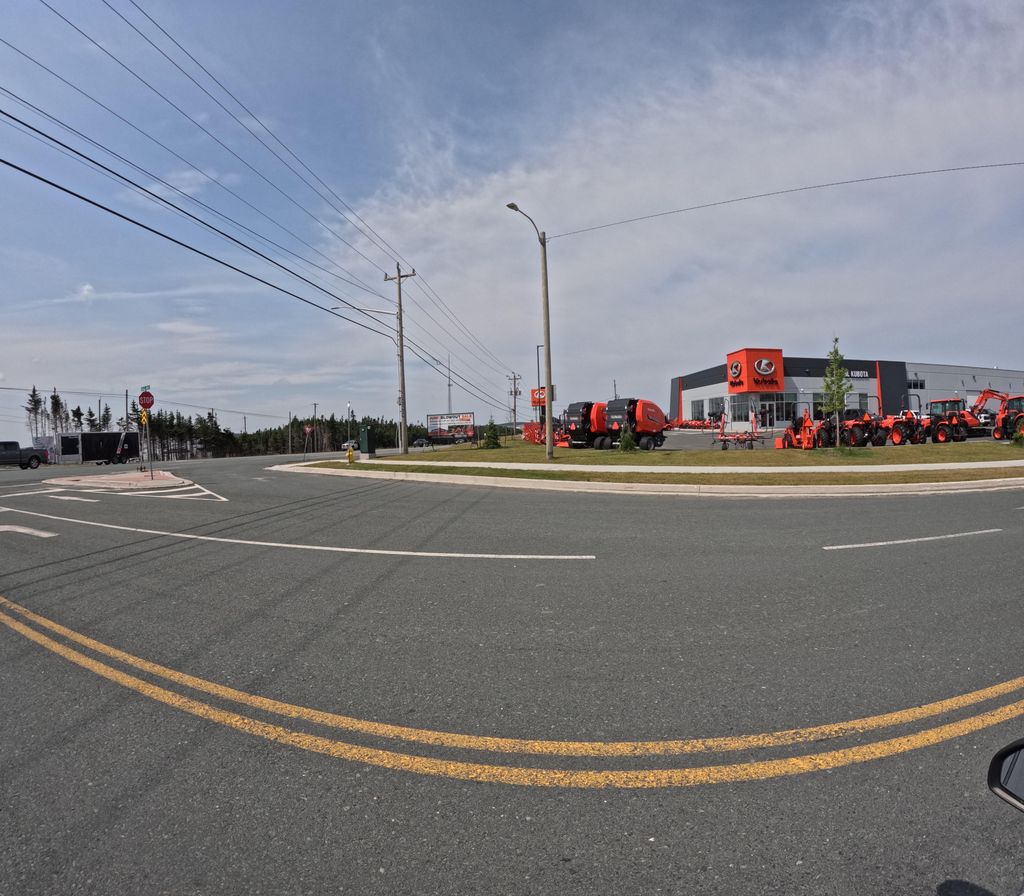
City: st_johns